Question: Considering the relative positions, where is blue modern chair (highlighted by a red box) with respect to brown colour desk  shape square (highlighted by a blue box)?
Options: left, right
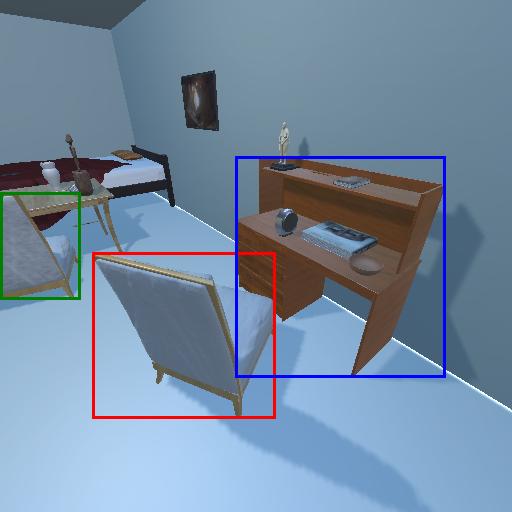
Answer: left